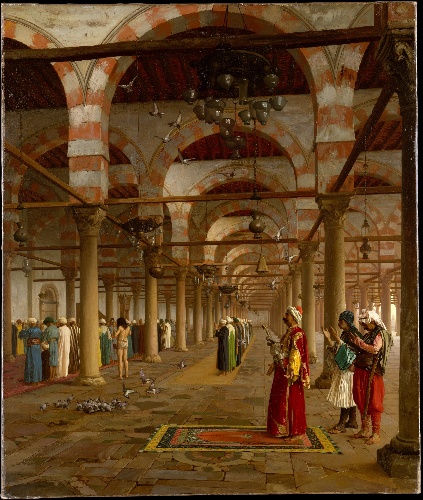
Title: Prayer in the Mosque
Artist: Jean-Léon Gérôme
Artist bio: French, Vesoul 1824–1904 Paris
Date: 1871
Object type: Painting
Classification: Paintings
Medium: Oil on canvas
Dimensions: 35 x 29 1/2 in. (88.9 x 74.9 cm)
Department: European Paintings
Credit line: Catharine Lorillard Wolfe Collection, Bequest of Catharine Lorillard Wolfe, 1887
Accession year: 1887
Repository: Metropolitan Museum of Art, New York, NY
Tags: Arches|Columns|Interiors|Mosques|Men|Orientalist